Question: Why does this give a precompile error that this dictionary class does not exist in current context?

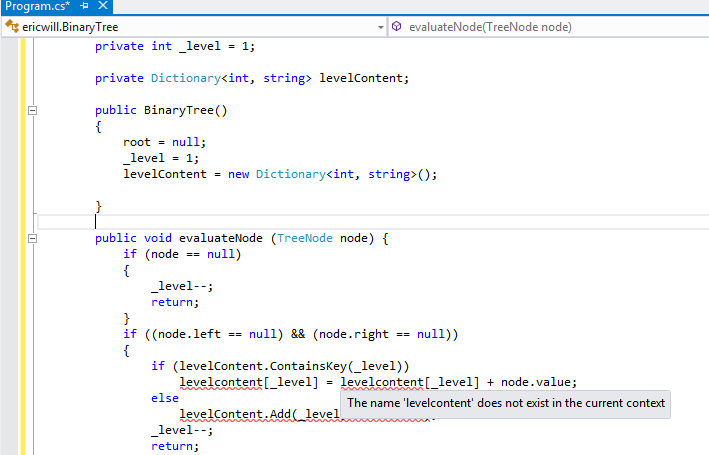
Answer: C# is case sensitive. The variable is named 'levelContent' not 'levelcontent'.